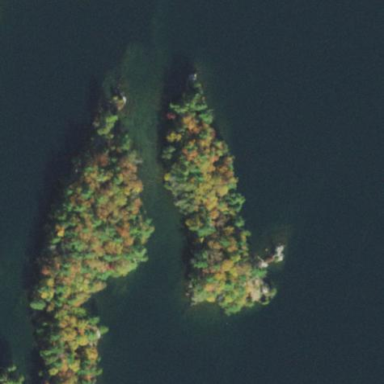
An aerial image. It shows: Campsite on picturesque islet.